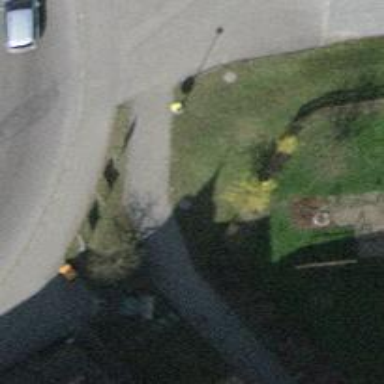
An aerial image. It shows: Post box is visible.